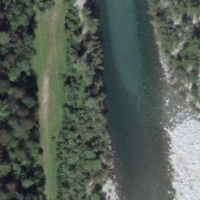
EUNIS habitat code: 15
Species observed at this site:
Clematis vitalba
Euphorbia cyparissias